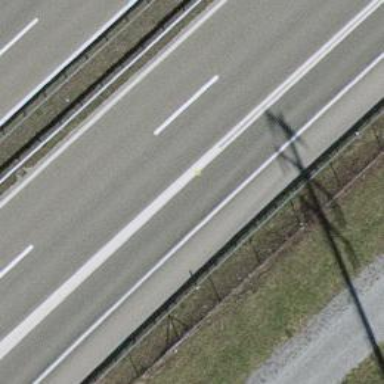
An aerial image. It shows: Asphalt motorway link.